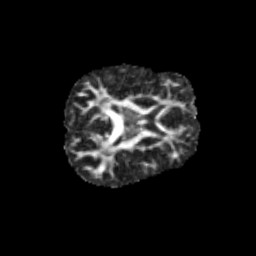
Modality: FA
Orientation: axial
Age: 13
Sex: male
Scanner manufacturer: siemens
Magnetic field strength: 3 T
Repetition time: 3.8 s
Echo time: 0.07 s